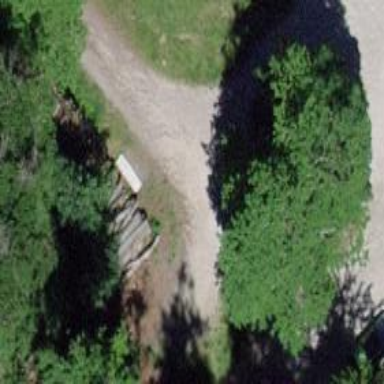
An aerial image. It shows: White bench.